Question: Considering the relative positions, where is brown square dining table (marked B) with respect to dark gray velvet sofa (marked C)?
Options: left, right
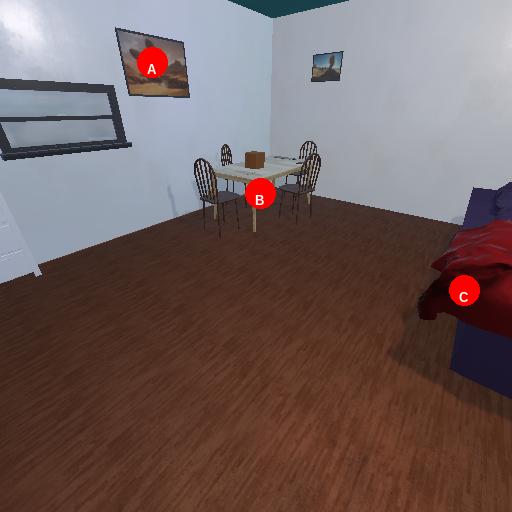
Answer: left